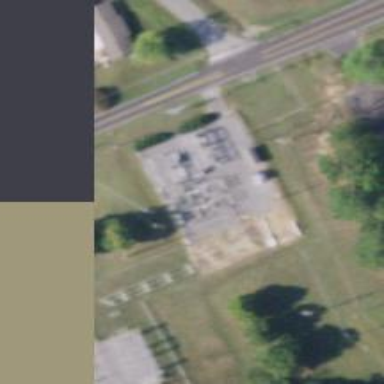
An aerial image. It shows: Distribution level power substation enclosed by fence.